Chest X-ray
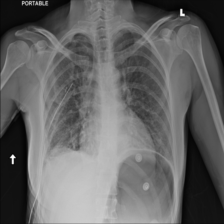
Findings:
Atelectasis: negative
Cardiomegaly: negative
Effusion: negative
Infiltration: positive
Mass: negative
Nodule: negative
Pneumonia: negative
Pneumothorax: positive
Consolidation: negative
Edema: negative
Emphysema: negative
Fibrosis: negative
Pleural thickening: negative
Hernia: negative